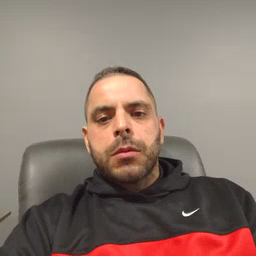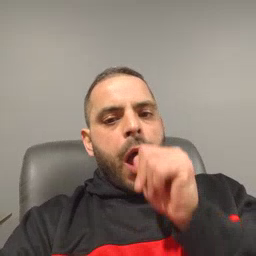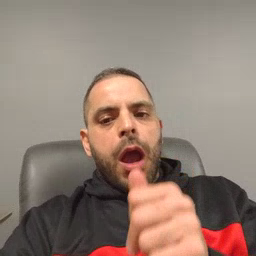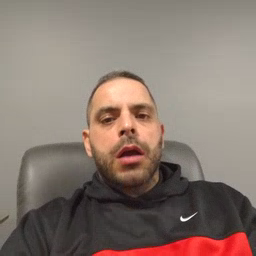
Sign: nuts